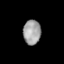
Tissue: lung
Cell type: Epithelial cells
Senescence score: 0.1836
Nuclear area (px): 424
Mean DAPI intensity: 159.696